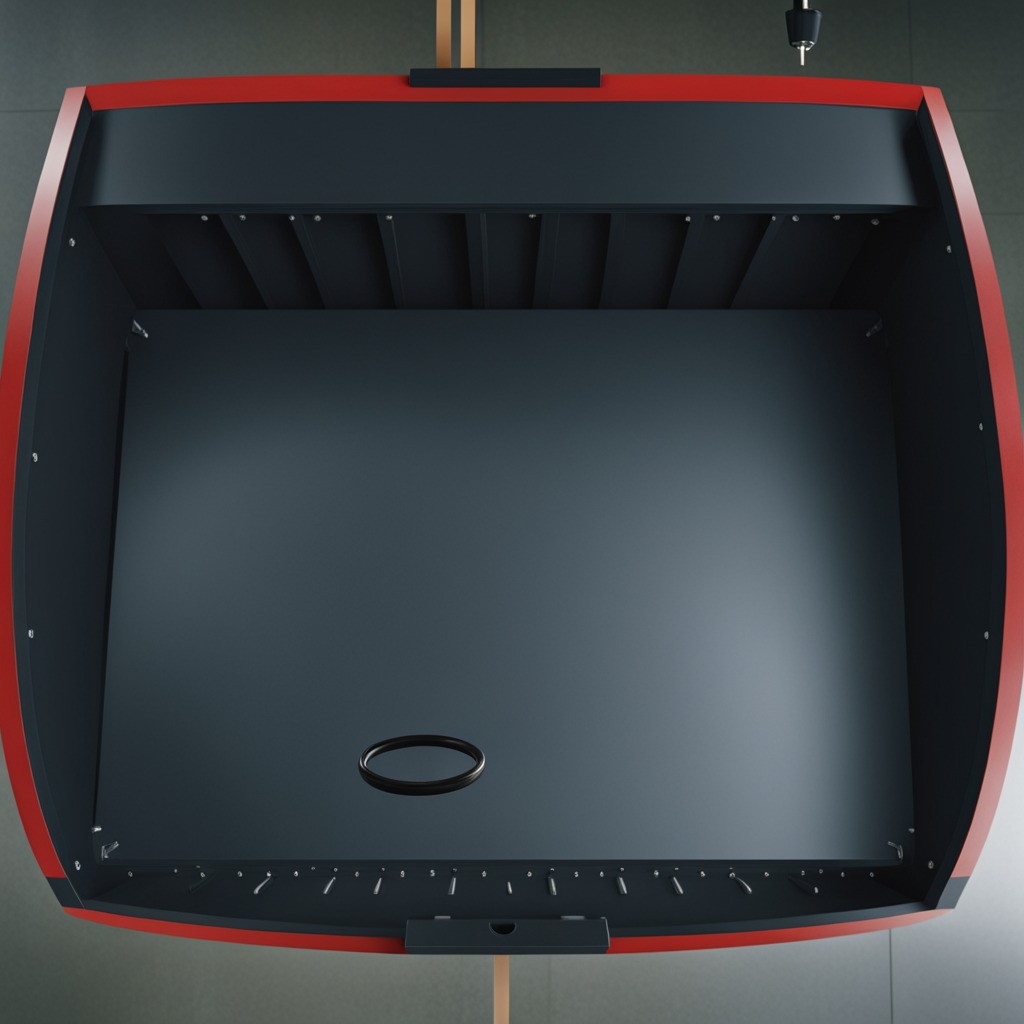
A rubber O-ring is lying on a toolbox surface in an airplane hangar workshop 8K.